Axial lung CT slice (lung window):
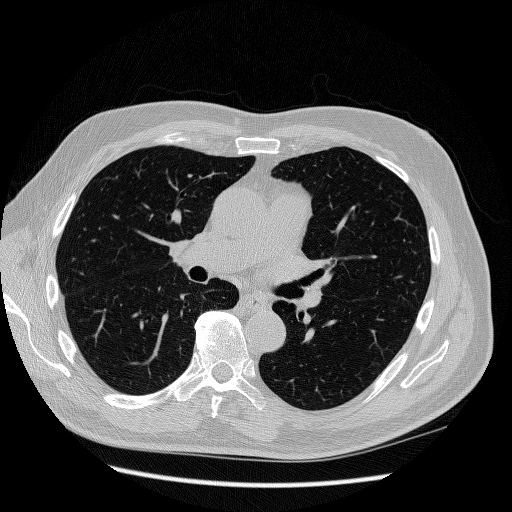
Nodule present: no